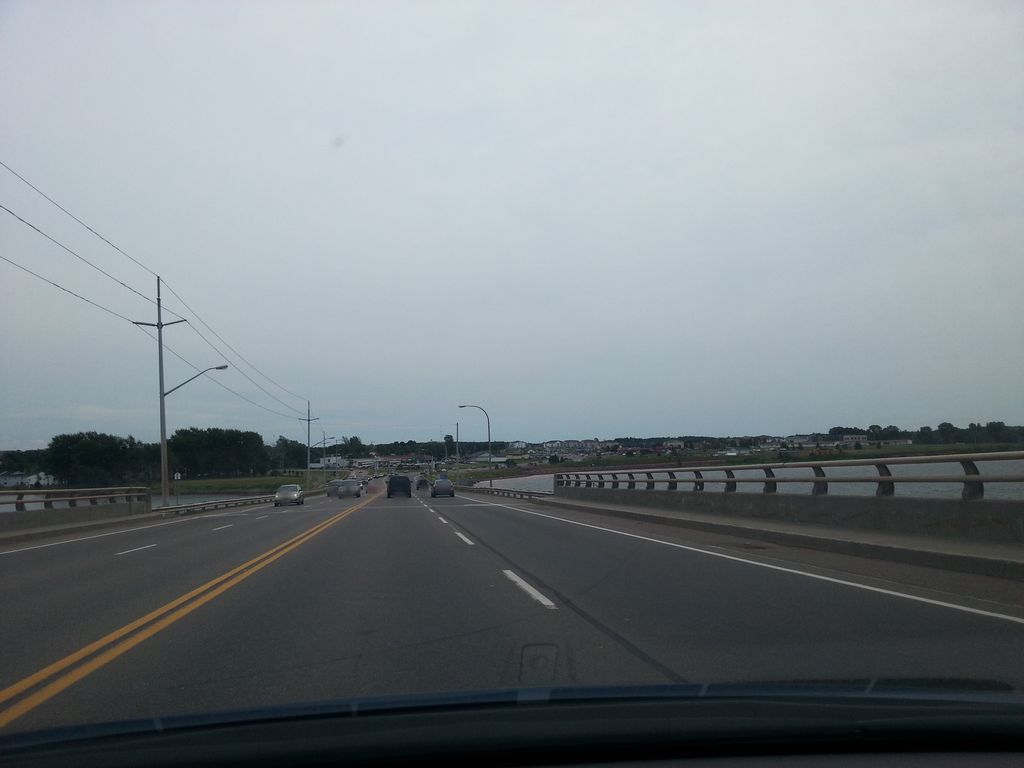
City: charlottetown